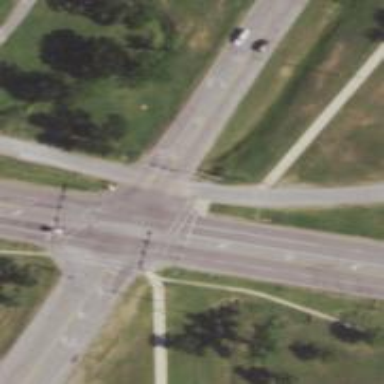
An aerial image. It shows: Uncontrolled crossing on the road.